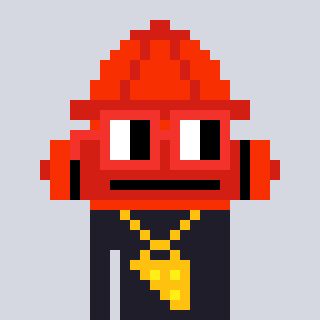
a pixel art character with square red glasses, a fire hydrant-shaped head and a grayscale-colored body on a cool background